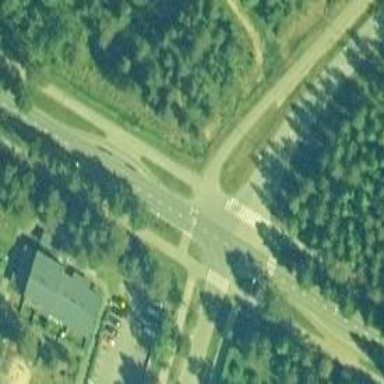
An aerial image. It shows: Marked crossing on the road.